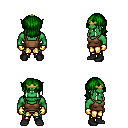
a pixel art fantasy rpg character, male body template, orc, green skin, brown pirate shirt, gold greaves, green long bangs hairstyle, gold tiara, gold gloves, black shoes, four views (front, back, left, right), 2x2 character sprite sheet, small pixel art, hard edges, no anti-aliasing